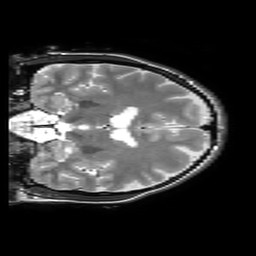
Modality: T2w
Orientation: coronal
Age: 21
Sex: female
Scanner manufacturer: philips
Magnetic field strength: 3 T
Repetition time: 3 s
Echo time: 0.08 s